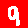
Digit: 9